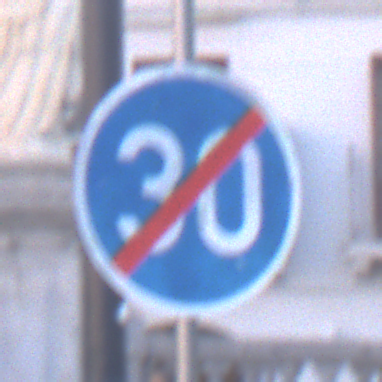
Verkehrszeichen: EndeMindestgeschwindigkeit
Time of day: SunriseSunset
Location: Outdoor (Urban)
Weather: PartlyCloudy
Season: NotSpecified
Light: Natural